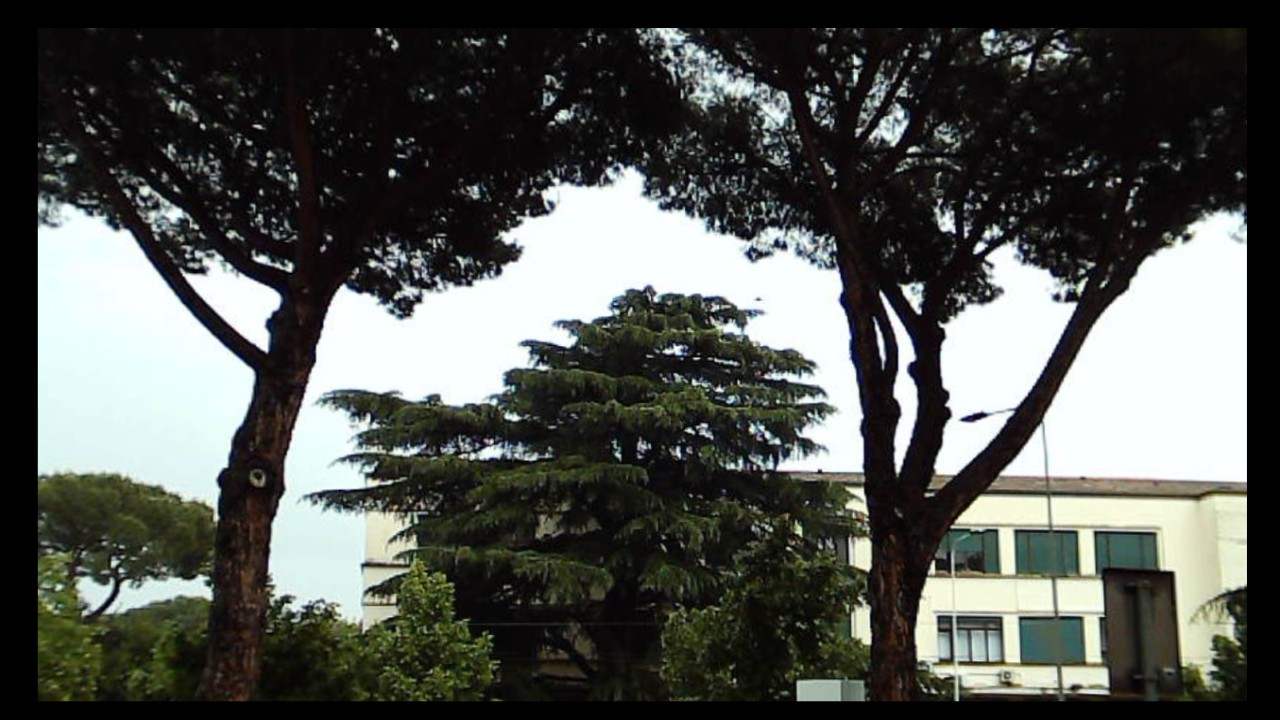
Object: DarwinFPV cineape20